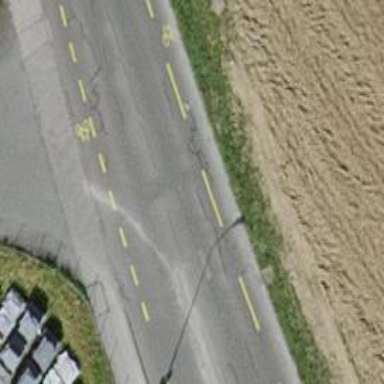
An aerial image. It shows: Tertiary road with asphalt surface including cycle lane.